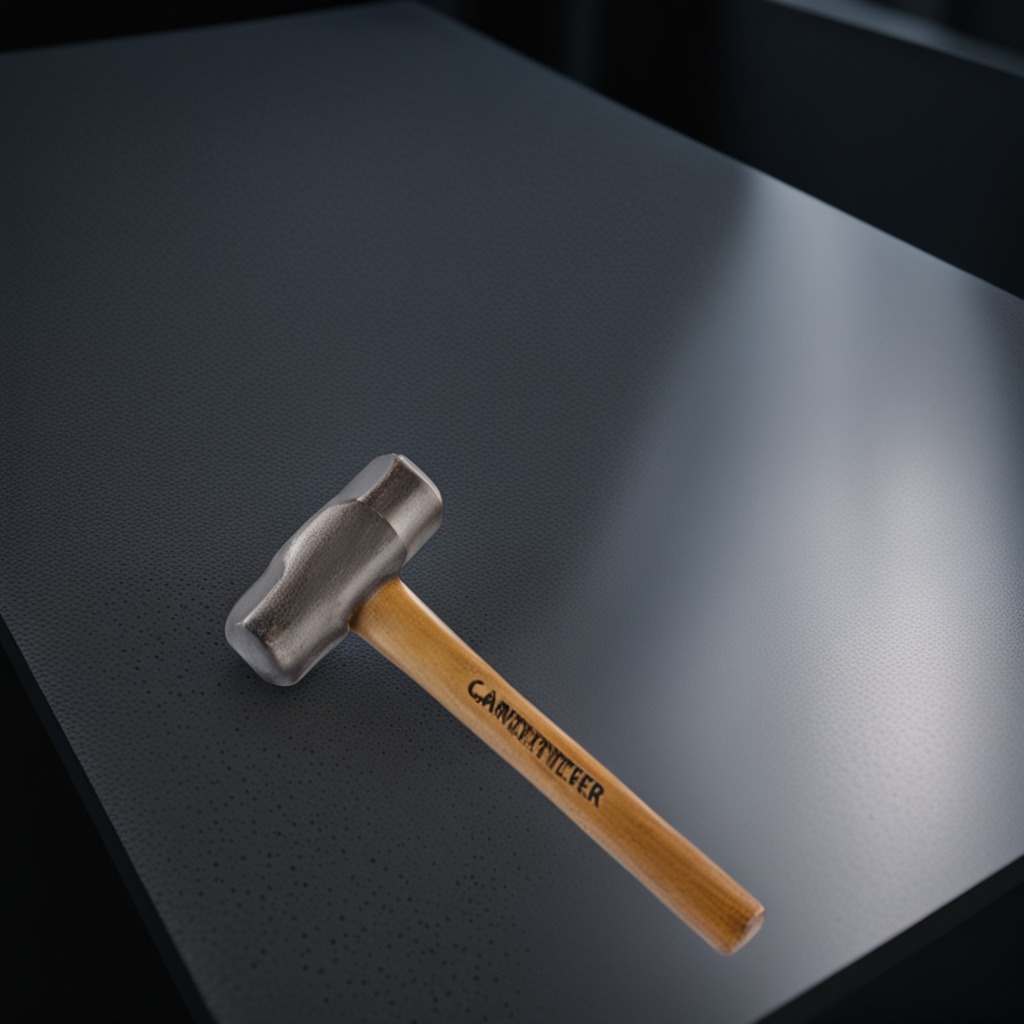
A hammer lies on the clean granite table inside a workshop at night dim ambient light soft shadows worn but